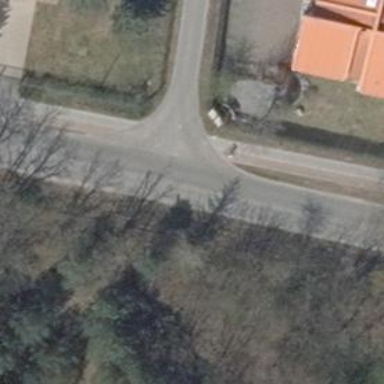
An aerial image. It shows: Tertiary road with asphalt surface.